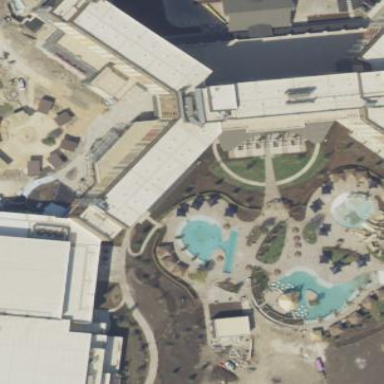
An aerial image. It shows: Guest house building in resort.